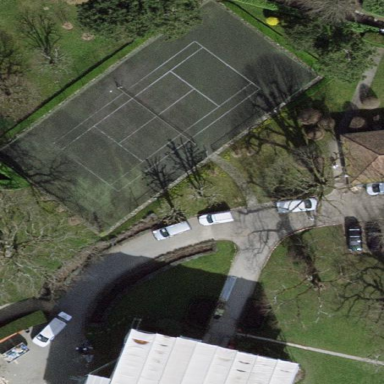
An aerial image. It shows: Tennis court on pitch.